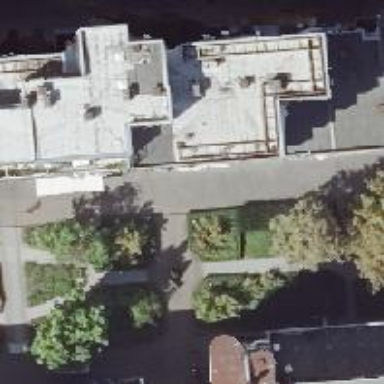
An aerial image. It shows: Kindergarten.